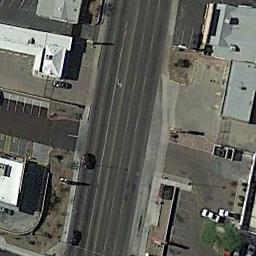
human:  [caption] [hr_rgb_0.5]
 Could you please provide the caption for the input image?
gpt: The freeway goes through some houses .

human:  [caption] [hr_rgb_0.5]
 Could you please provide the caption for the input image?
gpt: A straight freeway with some intersections goes through the block .

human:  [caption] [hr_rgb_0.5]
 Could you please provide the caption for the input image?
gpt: Different lanes on the highway have different Numbers of cars .

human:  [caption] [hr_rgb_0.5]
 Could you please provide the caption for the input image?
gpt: There are many buildings on both sides of the freeway and there are two cars on the freeway .

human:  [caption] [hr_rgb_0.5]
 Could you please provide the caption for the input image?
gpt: There are some gray buildings and white buildings beside the freeway .